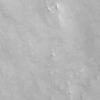
Atmospheric dust classification: not_dusty